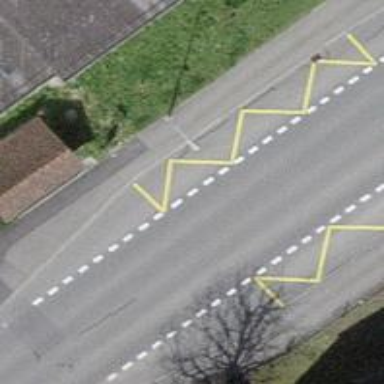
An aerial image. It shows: Bus stop with designated stop position for public transport.